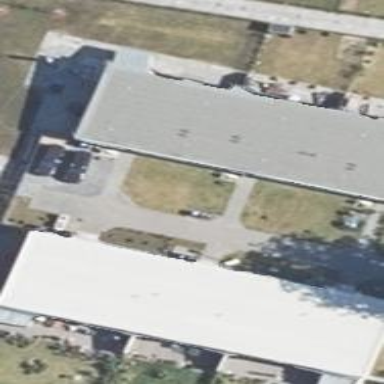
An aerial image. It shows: Building with flat grey roof.